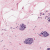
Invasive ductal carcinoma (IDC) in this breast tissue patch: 0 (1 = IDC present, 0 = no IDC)